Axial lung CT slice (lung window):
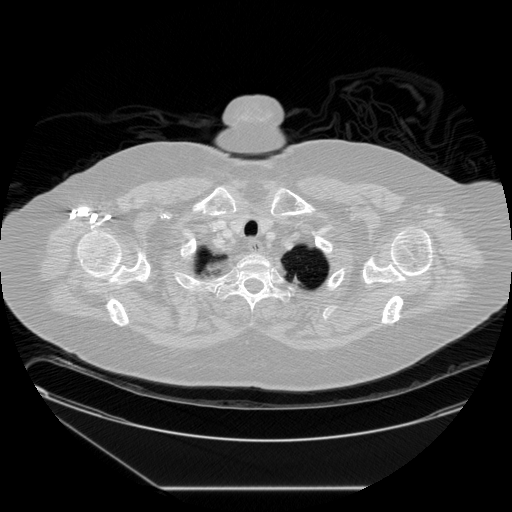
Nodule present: no